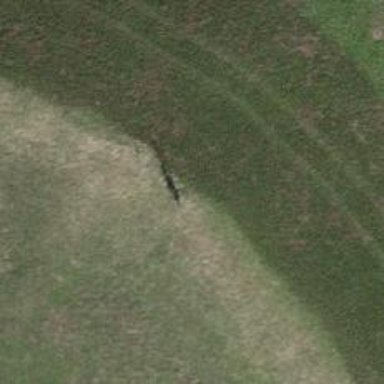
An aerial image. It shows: Grass track with grade5 track type.